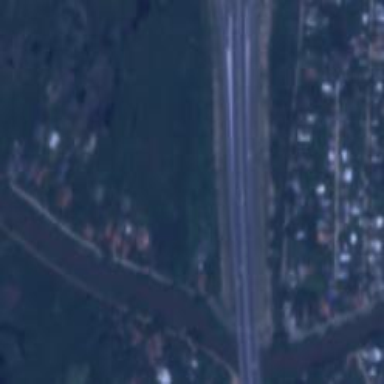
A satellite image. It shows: Motorway junction.